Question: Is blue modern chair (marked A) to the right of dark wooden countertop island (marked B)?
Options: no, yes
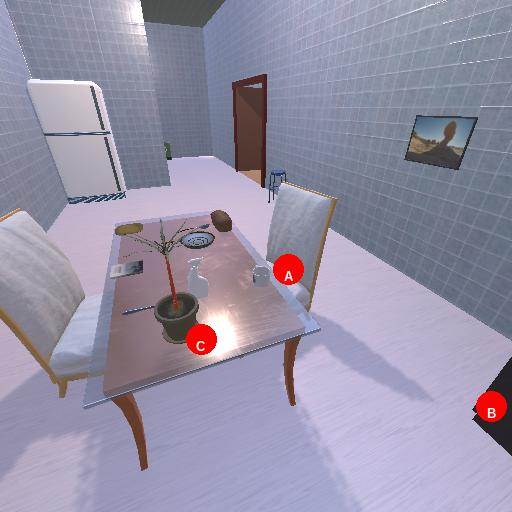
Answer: no